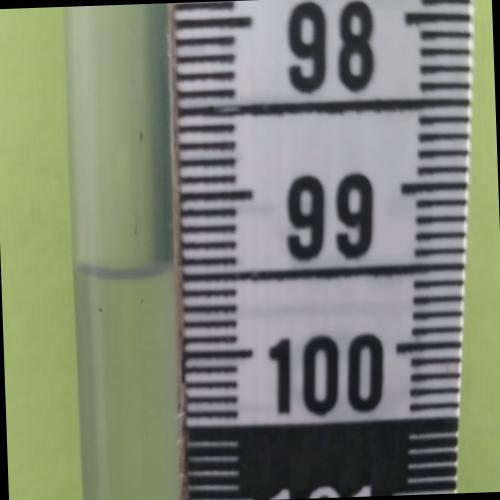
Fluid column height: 99.5 cm